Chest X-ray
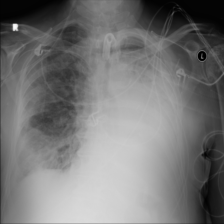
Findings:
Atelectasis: negative
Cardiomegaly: negative
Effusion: negative
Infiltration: negative
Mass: negative
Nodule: negative
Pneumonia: negative
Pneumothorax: negative
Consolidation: positive
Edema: negative
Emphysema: negative
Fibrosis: negative
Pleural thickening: negative
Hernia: negative